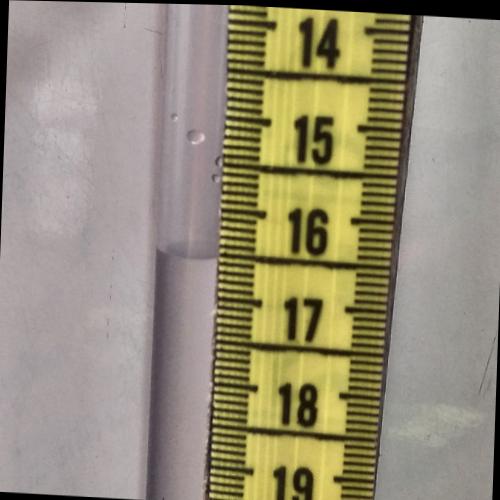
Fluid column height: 16.6 cm